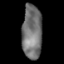
Tissue: skin
Cell type: Endothelial cells
Senescence score: 0.8884
Nuclear area (px): 1057
Mean DAPI intensity: 114.488